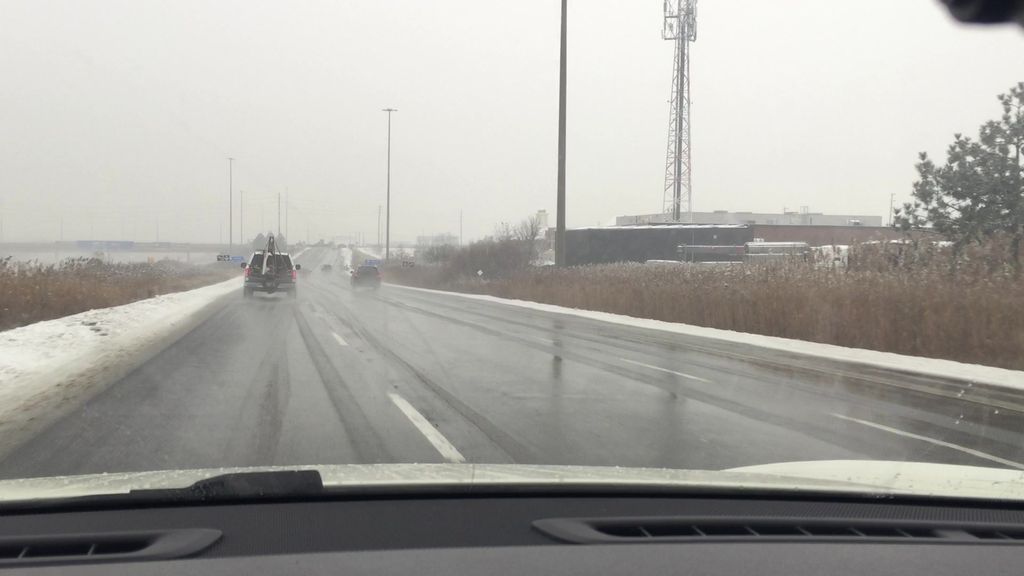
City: toronto